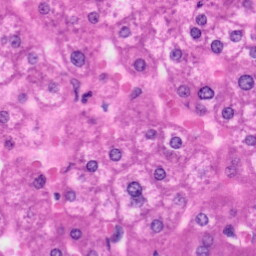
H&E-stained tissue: Liver